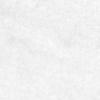
Label: no_change